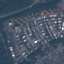
Label: Residential